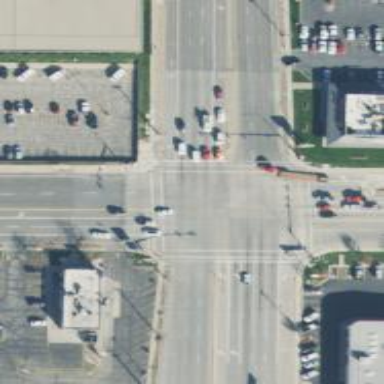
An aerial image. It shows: Crossing with marked lines on the road.